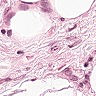
Metastatic tissue present: yes